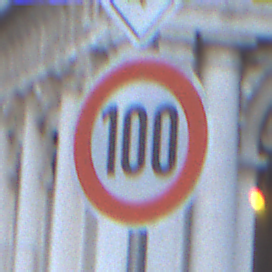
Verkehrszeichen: Geschwindigkeit100
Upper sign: Vorfahrtsstrasse
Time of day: Dawn
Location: Outdoor (Urban)
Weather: Clear
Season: NotSpecified
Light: Natural